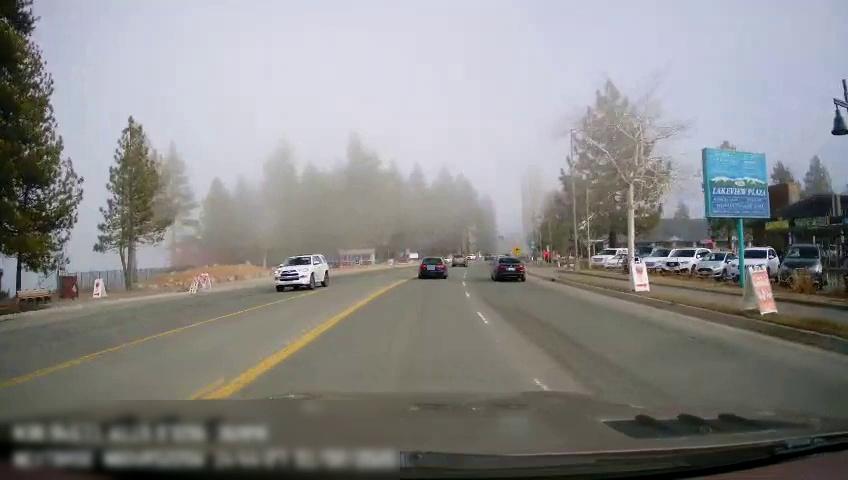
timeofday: Day
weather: Sunny
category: Drivable Space
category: Vehicles | Car
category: Vehicles | Car
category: Vehicles | SUV
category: Vehicles | SUV
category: Vehicles | SUV
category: Vehicles | SUV
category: Vehicles | SUV
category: Vehicles | SUV
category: Vehicles | SUV
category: Vehicles | Car
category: Lanes | Opposite Lane
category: Lanes | Current Lane
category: Lanes | Current Lane